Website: lowes
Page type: account-selection
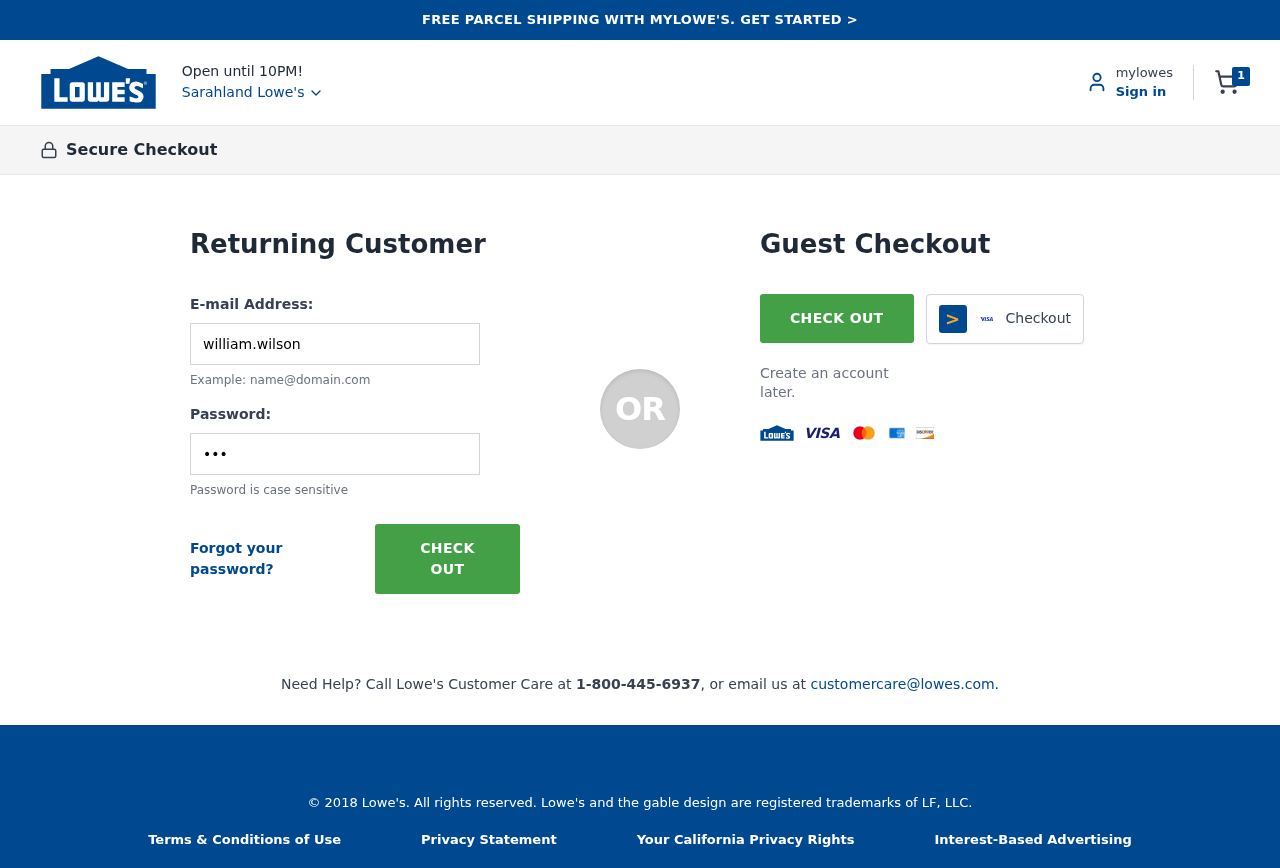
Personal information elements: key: PII_CITY
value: Sarahland Lowe's
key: PII_LOGIN_USERNAME
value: william.wilson
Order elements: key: ORDER_NUM_ITEMS
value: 1